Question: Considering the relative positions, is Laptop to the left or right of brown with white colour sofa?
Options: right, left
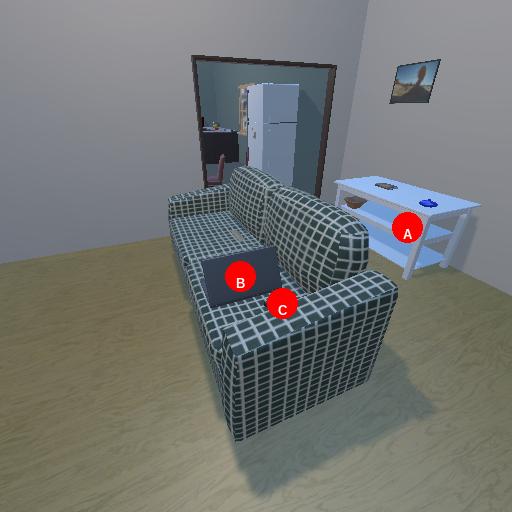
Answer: right